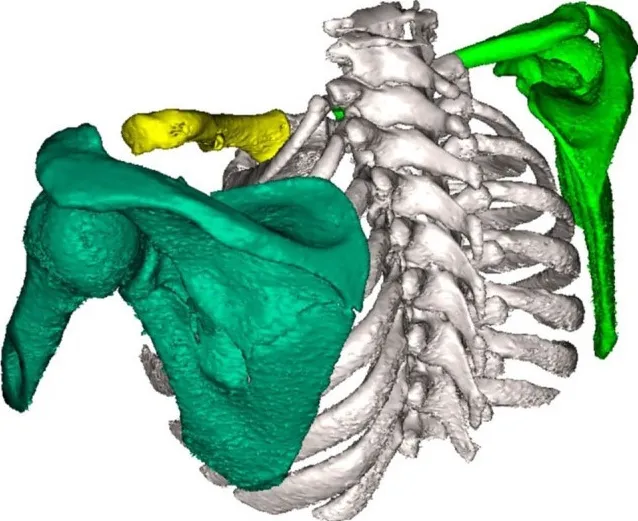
Mirroring the image.
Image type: radiology (ct)